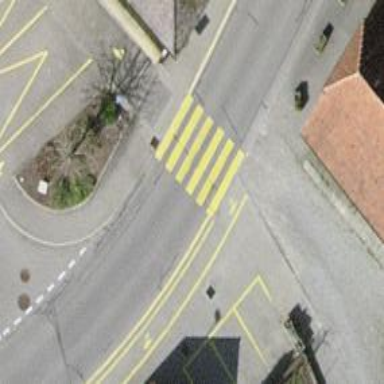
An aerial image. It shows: Zebra crossing on the road.